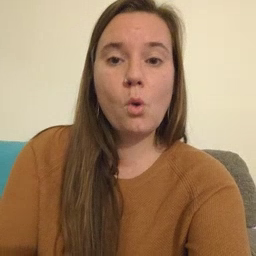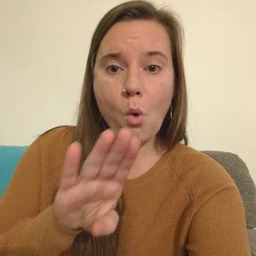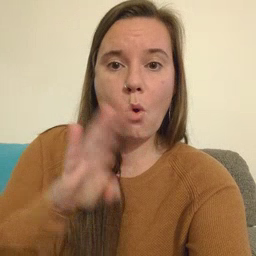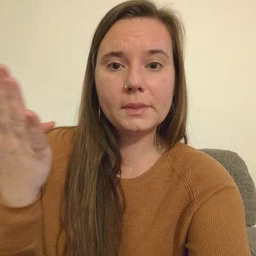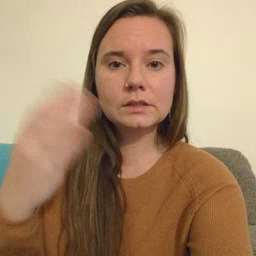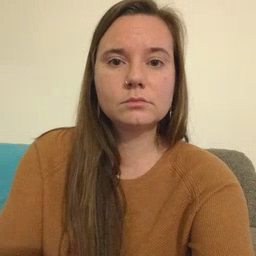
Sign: open